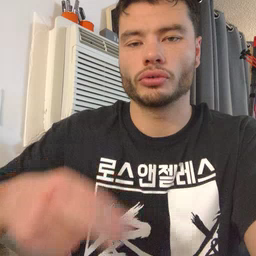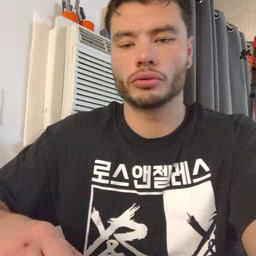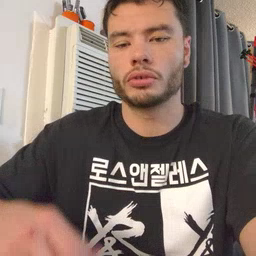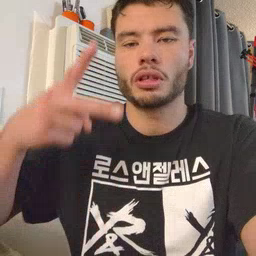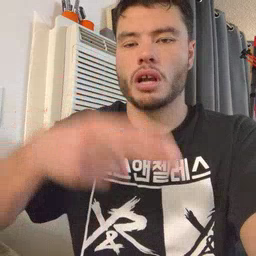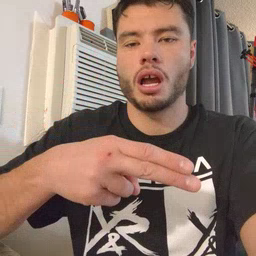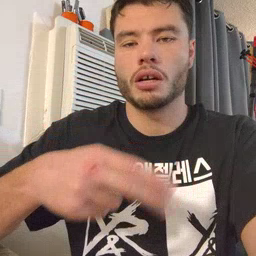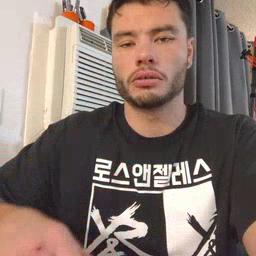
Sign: cut